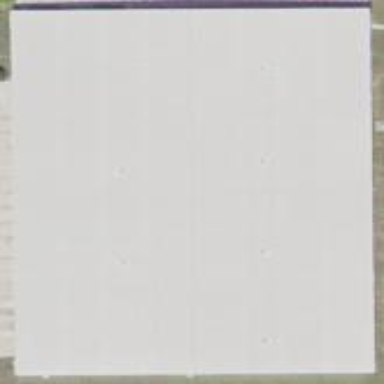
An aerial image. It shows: Industrial building.